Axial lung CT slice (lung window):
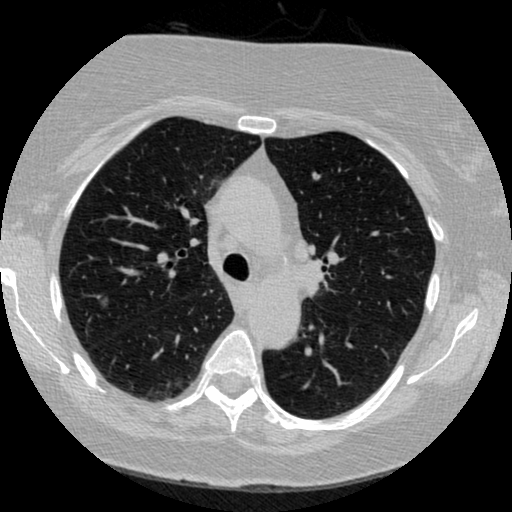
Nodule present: yes
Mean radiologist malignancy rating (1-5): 3.333